Interaction volume radius: 5 \u00c5
Interaction volume height: 20 \u00c5
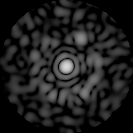
Disorder parameter: 0.8371